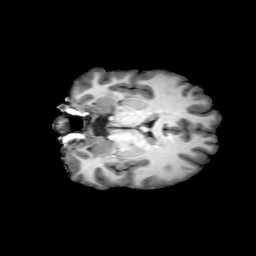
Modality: T1w
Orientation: coronal
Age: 28
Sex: male
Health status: ill